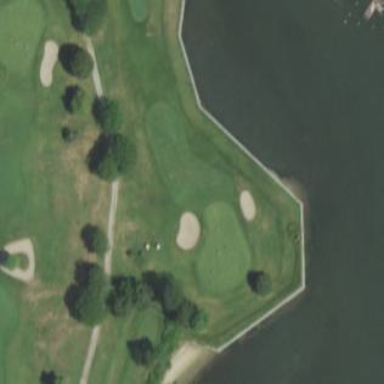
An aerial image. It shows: Golf fairway surrounded by grass.